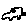
Label: car